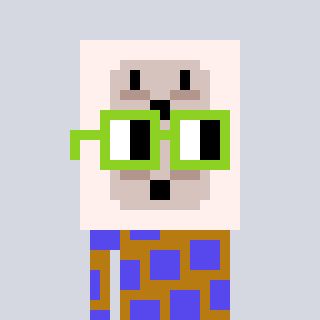
a pixel art character with square light green glasses, a outlet-shaped head and a gold-colored body on a cool background